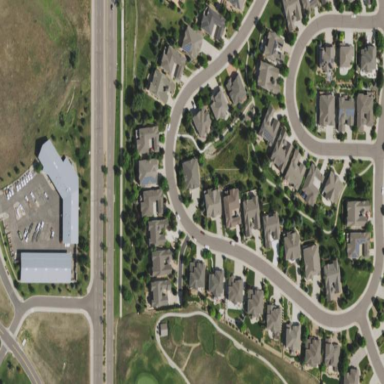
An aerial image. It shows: Single-family residential area.